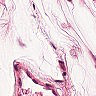
Metastatic tissue present: no